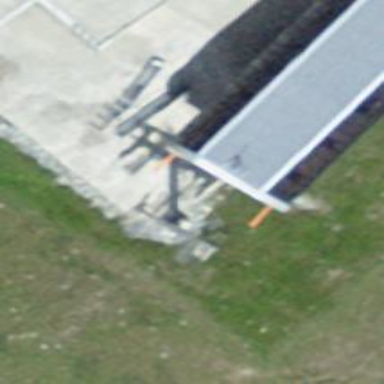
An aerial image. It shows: Pylon for aerialway.